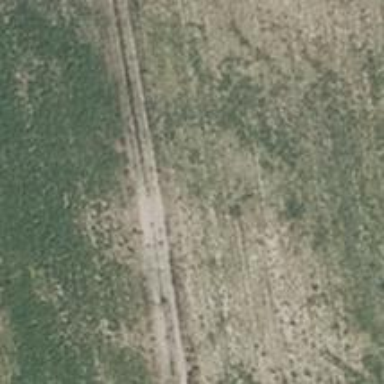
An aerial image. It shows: Track with grade 5 tracktype.